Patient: sex F, age 82
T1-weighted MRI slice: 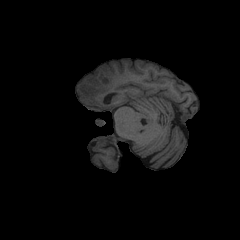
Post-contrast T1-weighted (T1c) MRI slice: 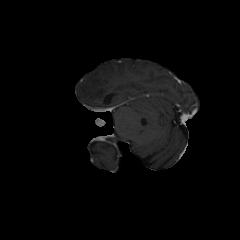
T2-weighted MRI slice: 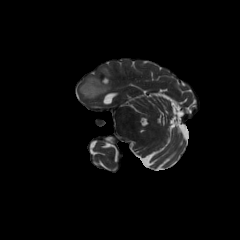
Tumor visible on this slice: yes
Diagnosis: Glioblastoma, IDH-wildtype
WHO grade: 4